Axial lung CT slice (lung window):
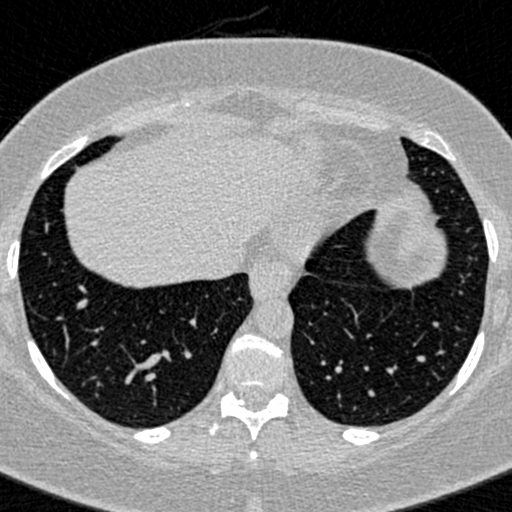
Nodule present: no